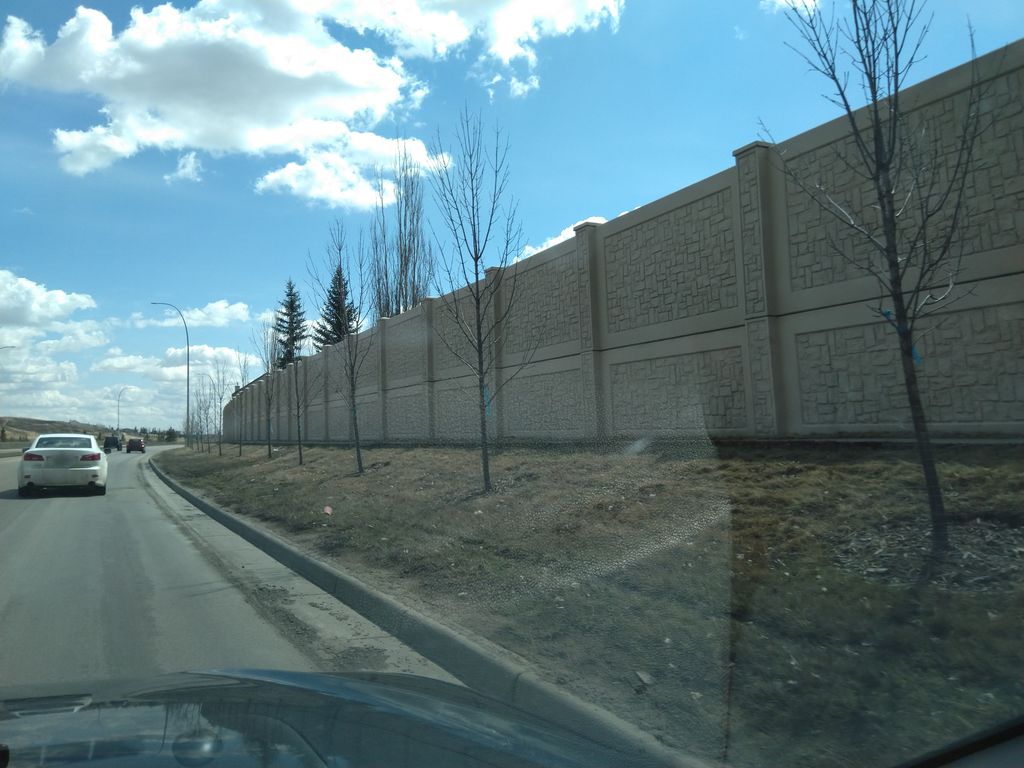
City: calgary